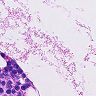
Metastatic tissue present: no